Interaction volume radius: 5 \u00c5
Interaction volume height: 15 \u00c5
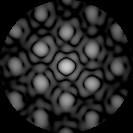
Disorder parameter: 0.2825